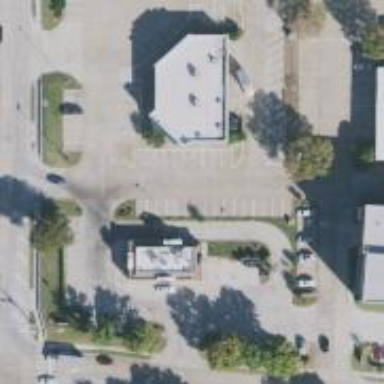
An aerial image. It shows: Retail area.